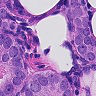
Metastatic tissue present: yes